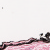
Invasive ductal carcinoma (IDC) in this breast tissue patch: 0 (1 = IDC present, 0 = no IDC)